Aerial crown-view tile of a tropical tree (Barro Colorado Island, Panama), acquired 20241014:
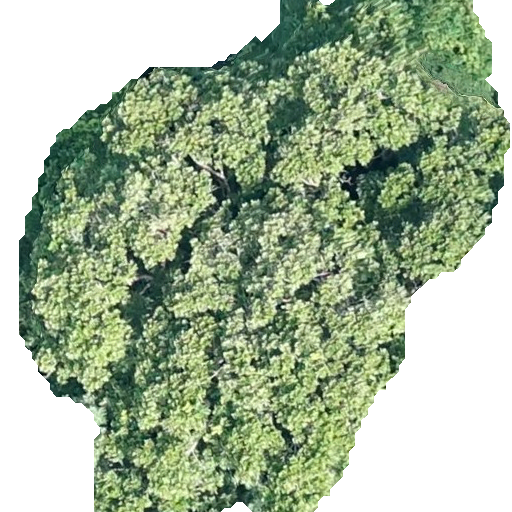
Species: Anacardium excelsum
GBIF accepted scientific name: Anacardium excelsum
Crown area: 295.977 m²